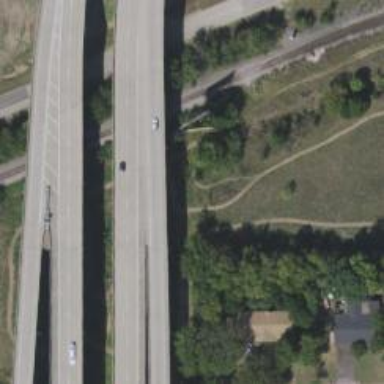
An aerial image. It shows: Bridge over trunk highway expressway.